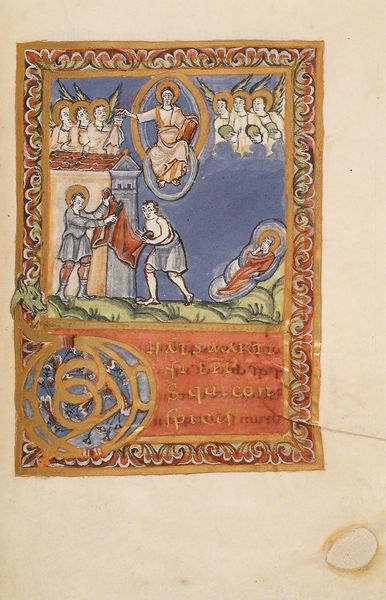
Titel: Fuldaer Sakramentar
Institution: Bamberg, Staatsbibliothek
Schlagwörter: gott, rot, arm, mantel, engel, schlange, christlich, bettler, heiliger, roter mantel, martin, katholisch, sankt martin, teilen